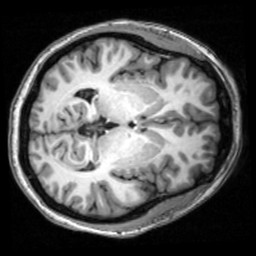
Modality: T1w
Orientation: axial
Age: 21
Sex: female
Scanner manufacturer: siemens
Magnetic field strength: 3 T
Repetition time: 2.53 s
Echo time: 0.00339 s